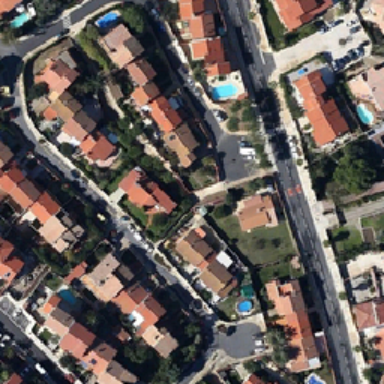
The neighborhood is residential district .